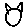
Label: cat